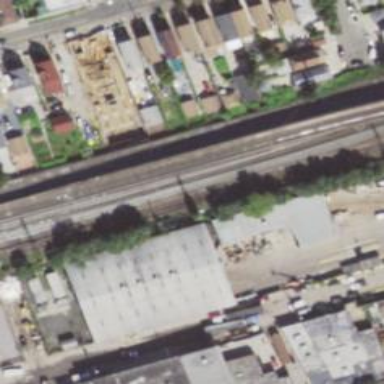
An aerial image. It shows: Electrified railway yard with rails.